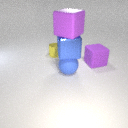
large purple rubber cube above large blue rubber sphere